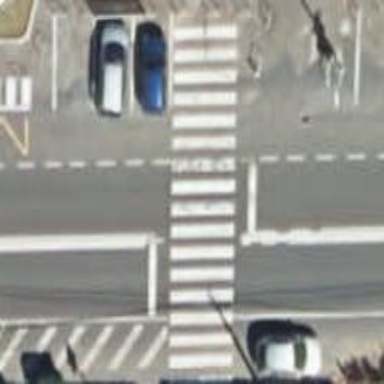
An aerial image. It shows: Marked crossing on the road.